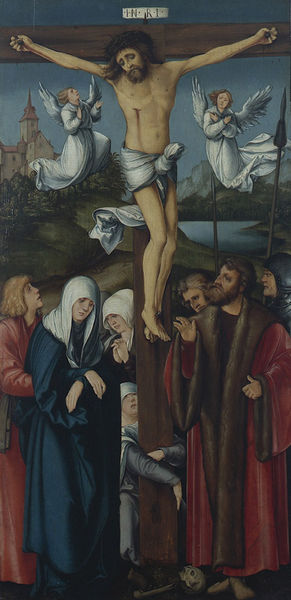
Titel: Kreuzigung Christi
Künstler: Hans Leonhard Schäufelein
Standort: Karlsruhe
Institution: Staatliche Kunsthalle Karlsruhe
Schlagwörter: berg, blau, blätter, felsen, flügel, gemälde, gott, gruppe, himmel, lendenschurz, mann, nackt, schurz, umhang, wasser, weiß, wunde, bäume, fluss, frauen, grün, landschaft, menschen, see, stadt, braun, frau, holz, männer, gebäude, haus, rot, schloss, schnee, tuch, weg, wiese, haube, malerei, blond, bibel, johannes, kragen, leinen, pelz, schädel, tod, tot, trauer, hände, hügel, kirche, gewand, haare, mantel, stehend, mutter, renaissance, traurig, wald, turm, engel, hellblau, umarmung, berge, fels, gipfel, figuren, gewalt, lanze, soldaten, kopftuch, symmetrie, schmal, balken, nägel, dünn, knochen, umarmen, adam, lendentuch, maske, burg, bayern, glaube, kirch, kreuz, dom, symmetrisch, weinen, soldat, hauben, menschenmenge, rüstung, römer, harnisch, pelzkragen, totenkopf, leintuch, christus, jesus, jesus christus, kreuzigung, leid, schmerz, lanzen, heilige, speer, speere, dürer, jünger, maria, magdalena, beweinung, maria magdalena, trauernde, fellkragen, petrus, christentum, dornenkrone, tränen, altdeutsch, marien, christi, erlösung, josef, joseph, testament, erlöser, ahus, zahn, wehrbau, augsburg, kreuzigungsgruppe, gekreuzigter, christ, golgotha, rotes gewand, apostel, gebeine, pelzbesatz, passion, bader, seitenwunde, rot blau, umarmt, inri, kalvarienberg, klage, passion christi, cranach, messias, donauschule, gottessohn, sohn gottes, kopftuc, christkind, beweinung christi, mater dolorosa, blaues gewand, h, k, klagegesten, weisse kopftücher, magdala, pelzz, christkönig, schleicer, kirche (hintergrund), fluss (hingergrund), berge (hintergrund), drei nägel, heilland, erretter, jesus von nazaret, arimatea